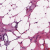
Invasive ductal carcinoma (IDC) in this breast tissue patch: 1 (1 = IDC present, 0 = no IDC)